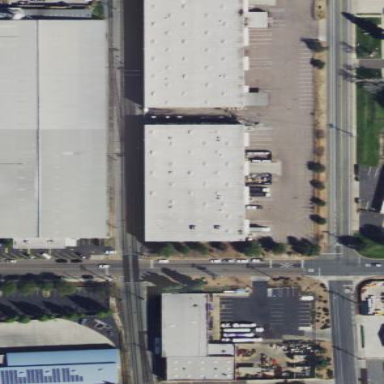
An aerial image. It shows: Commercial building that serves as trade shop.